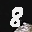
Label: 8